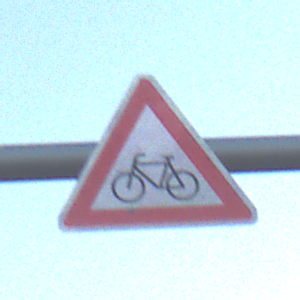
Verkehrszeichen: RadverkehrRechts
Umgebung: Outdoor, Nature
Tageszeit: SunriseSunset
Wetter: Clear
Licht: Natural
Jahreszeit: NotSpecified
Kontrast: LowContrast